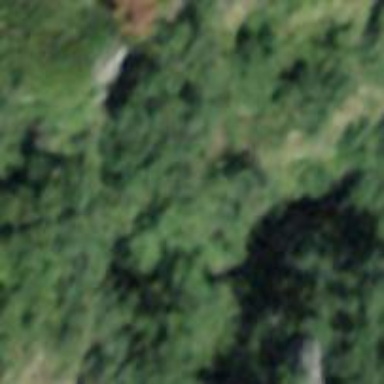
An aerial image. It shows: Natural cliff.